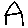
Label: house